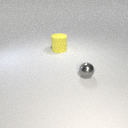
small gray metal sphere in front of large yellow rubber cylinder